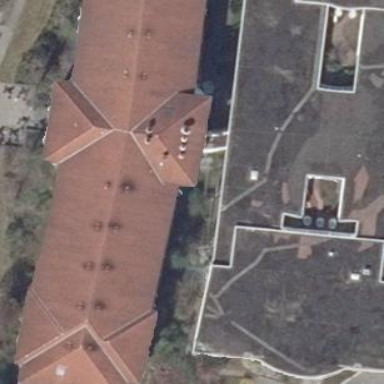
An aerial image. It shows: Hospital with hipped roof shape.